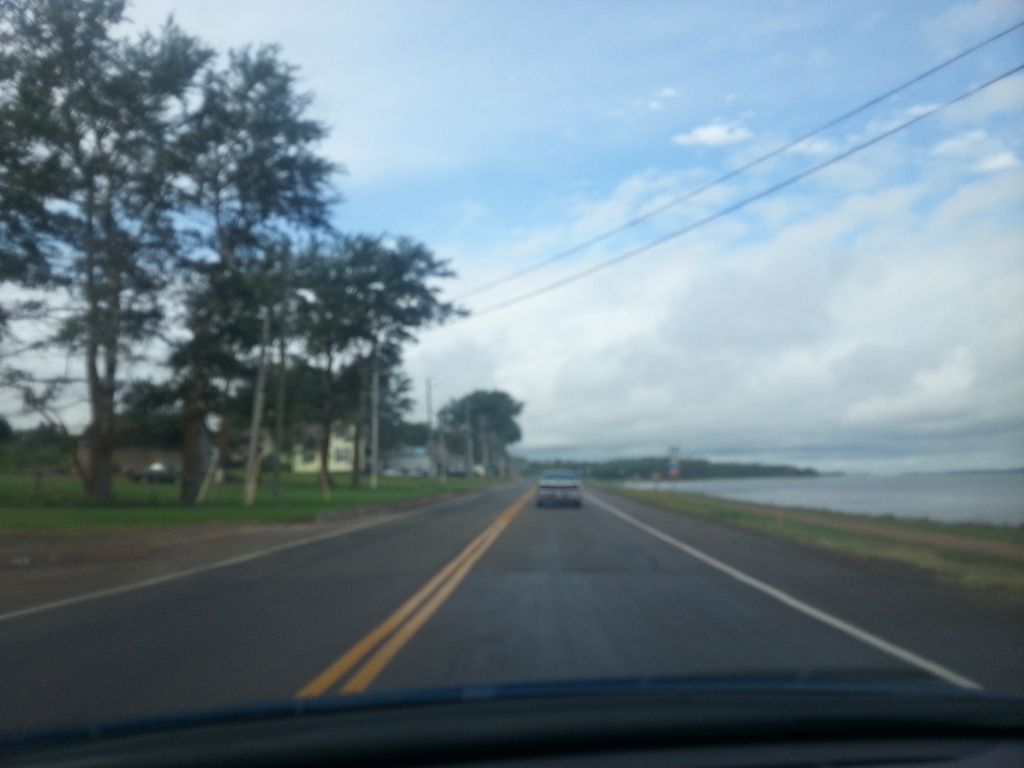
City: charlottetown